Question: I have this crazy idea, I would like a program to not execute anything if the wrong data is put into the console. Such as the alphabet, weird characters. All I want is decimal numbers and a period to be accepted. If the wrong data is typed in, I want the program to STAY there and do absolutely nothing after you hit enter.
My mindset thinks:
'''
if (sum != decimal)
{
// Don't do anything, just leave it as is.
code I have no clue about.
}
'''
Now, you must be thinking, you can't use datatypes for an if statement! Maybe you can, but its not working for me. I'm sorry I'm a big noob.
'''
try
{
Console.WriteLine("Put in the price of the product");
string input = Console.ReadLine();
decimal sum = Convert.ToDecimal(input);
if (sum <= 100)
{
decimal totalprice = sum * .90m;
Console.WriteLine("Your final price is {0:0:00}", totalprice);
}
}
catch
{
}
'''
I was also thinking maybe a try and catch statement would work too, but again, I have no clue what to put in that either.
If your answers could be noob-safe and explained. (Because I want to learn the concept of how this stuff works) that would be nice.
A visual example:

When you hit enter, nothing happens but when you put in the correct datatype, the program will continue.
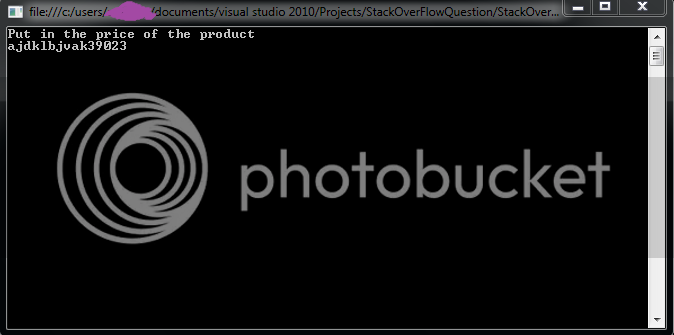
Answer: Datatypes are not written to console. Only strings could be retrieved from console input. What type has string '"2"' - decimal, int, byte, string? All you can do is try to parse some type from your input string:
'''
Int32.TryParse("2", out value)
'''
For your case:
'''
Console.WriteLine("Put in the price of the product");
string input = Console.ReadLine();
decimal sum;
if (!Decimal.TryParse(input, out sum))
{
Console.WriteLine("Decimal number cannot be parsed from your input.");
return;
}
if (sum <= 100)
Console.WriteLine("Your final price is {0:0:00}", sum * 0.90M);
'''
- <URL>'bool''true''false'
So 'if (!Decimal.TryParse(input, out sum))' verifies if conversion was NOT successful. Then I put a message for user and exited from method (if it was your 'Main' method, then program will terminate. But this all is out of your initial question about parsing strings.